Question: I have the following code:
'''
var wqry:TAdoQuery;
...
FillChar(wSpaces,cSpacesAfter,' ');
try
wqry := TADOQuery.Create(nil);//here the error
wqry.Connection:=...
'''
cSpacesAfter is a constant and has the value 1035. wSpaces is a local string variable. The problem is that I receive the following error when TAdoQuery is created

even it is in french, I believe you got the idea.....
If I comment the FillChar code, everything works ok. I have the usual compiler directives, nothing special. I'm using Delphi 7.
Can someone tell me what is wrong with that code?
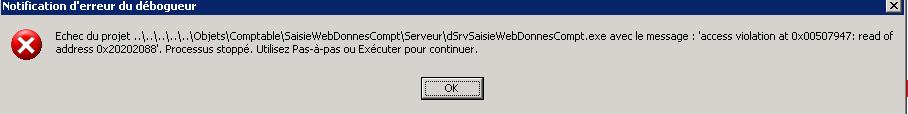
Answer: The troublesome code is most likely this one
'''
FillChar(wSpaces,cSpacesAfter,' ');
'''
I'm assuming that 'wSpaces' is of string type. A string variable is in fact nothing more than a pointer to the data structure that holds the string. You don't need to use pointer syntax because the compiler takes care of that for you.
So what this code does is overwrite the variable holding that pointer with 4 space characters and then write 1031 more spaces over the top of whatever follows the variable. In short you will completely corrupt your memory. That would explain why the 'FillChar' works but the very next line of code dies a painful and dramatic death.
If your string indeed had space for 1035 characters your could instead write:
'''
FillChar(wSpaces[1], cSpacesAfter, ' ');
'''
However, if may be more idiomatic to write:
'''
wSpaces := StringOfChar(' ', cSpacesAfter);
'''